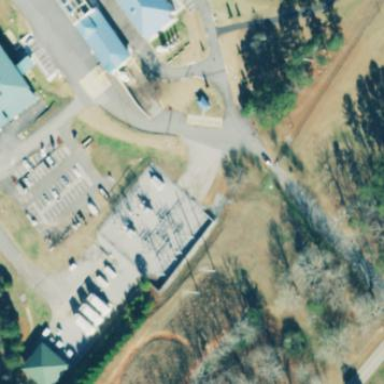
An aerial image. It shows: Distribution level power substation surrounded by fence.